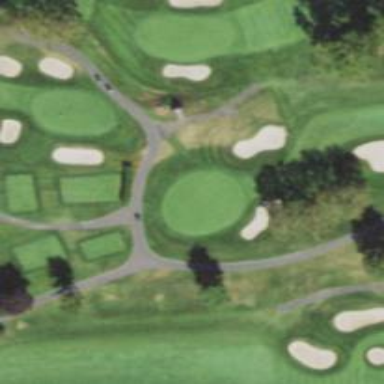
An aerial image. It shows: Path for both roads and golfers.